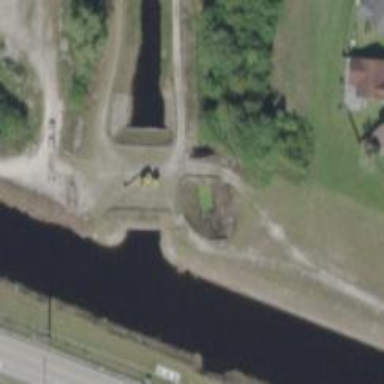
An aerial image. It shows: Culvert tunnel crossing over canal.